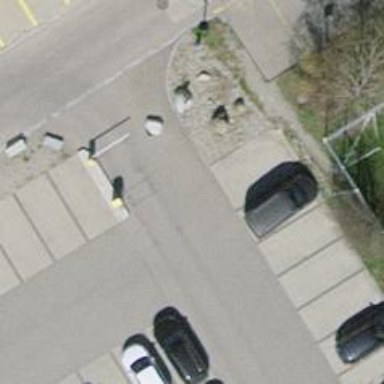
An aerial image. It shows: Lift gate barrier.